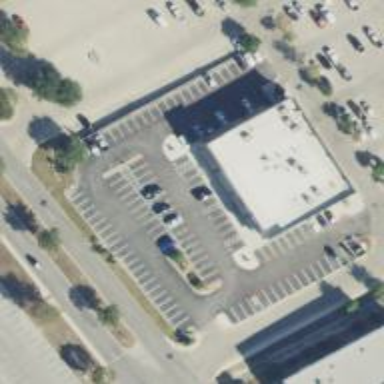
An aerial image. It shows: Retail building.